Field crop: maize
Growth stage: 1
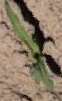
Species: maize